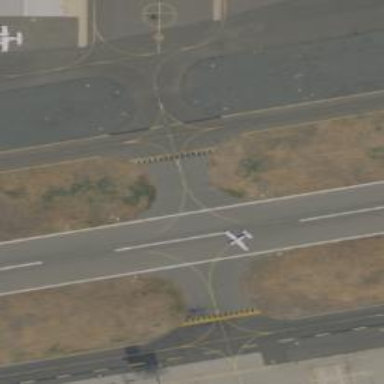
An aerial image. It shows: Taxiway at the airport with asphalt surface.